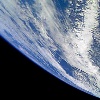
Label: cloud